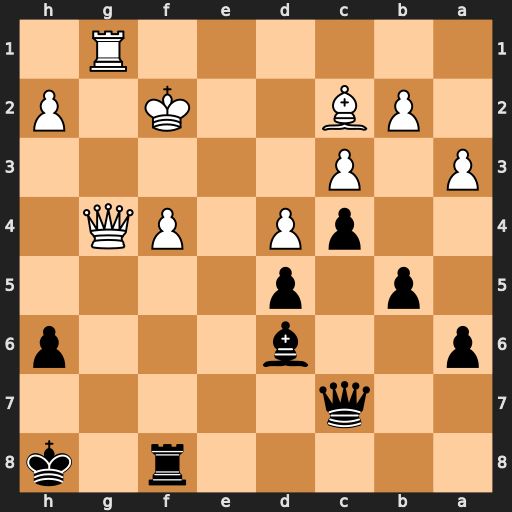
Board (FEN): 5r1k/2q5/p2b3p/1p1p4/2pP1PQ1/P1P5/1PB2K1P/6R1
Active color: b
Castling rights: -
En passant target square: -
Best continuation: Rxf4+ Qxf4 Bxf4